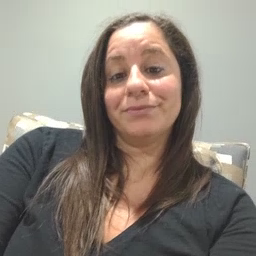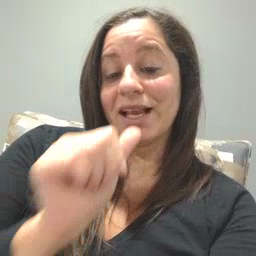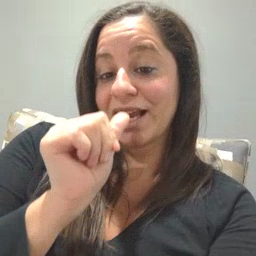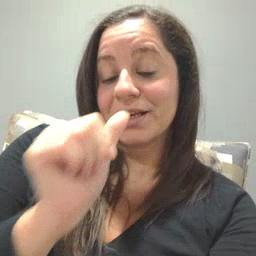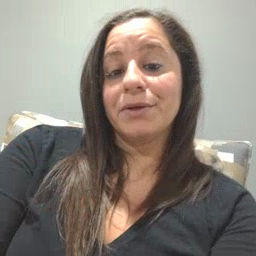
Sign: nuts